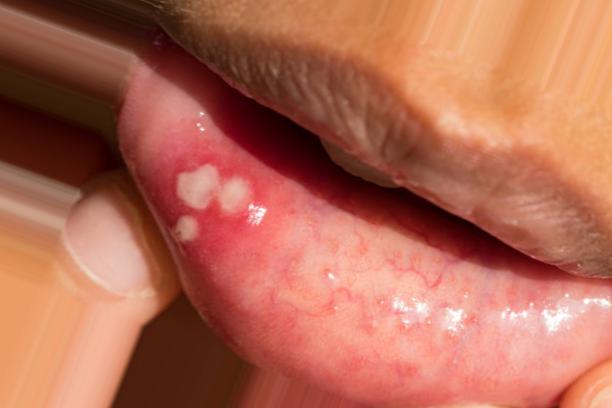
Condition: Mouth Ulcer